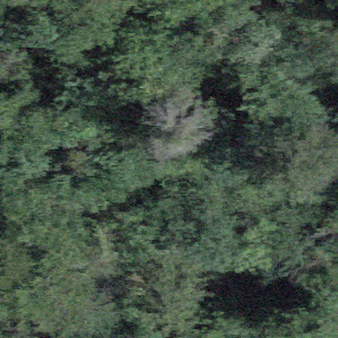
Label: other